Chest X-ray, AP view. Patient: 65 years old, sex F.
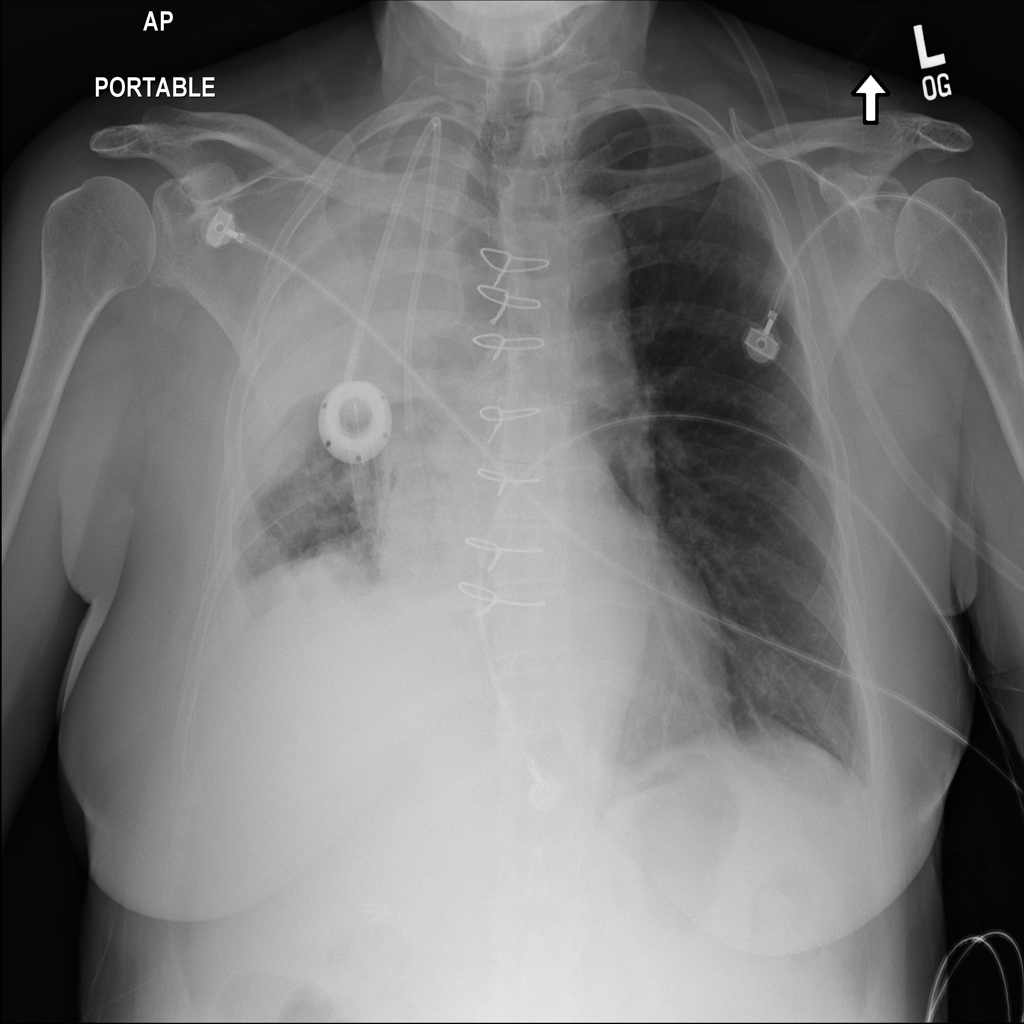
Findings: Consolidation, Nodule